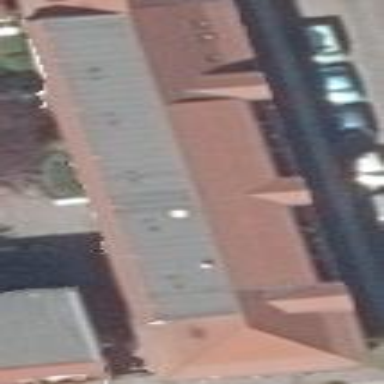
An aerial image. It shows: Red side-hipped roof made of roof tiles on apartment building.